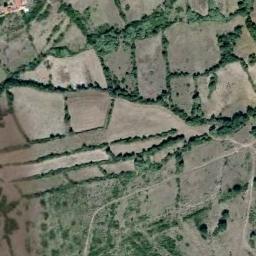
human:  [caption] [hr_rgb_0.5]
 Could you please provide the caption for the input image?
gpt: The rectangular farmland is next to some trees .

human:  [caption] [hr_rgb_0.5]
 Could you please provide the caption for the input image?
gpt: Some khaki rectangular farmlands of different sizes are on the ground and some green belts are surrounded by these farmlands .

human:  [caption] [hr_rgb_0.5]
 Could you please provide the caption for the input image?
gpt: There are many rectangular farmlands of different sizes .

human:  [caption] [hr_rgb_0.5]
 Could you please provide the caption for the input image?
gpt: Many pieces of tan-like rectangular farmland of varying sizes .

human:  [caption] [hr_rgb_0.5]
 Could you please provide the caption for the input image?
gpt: There are many yellow rectangular farmlands and green trees .